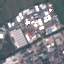
Land use / land cover class: Industrial